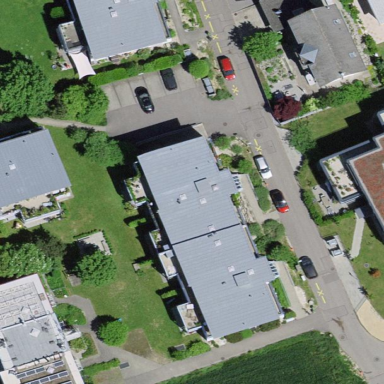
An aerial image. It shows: Simple house.